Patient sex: F
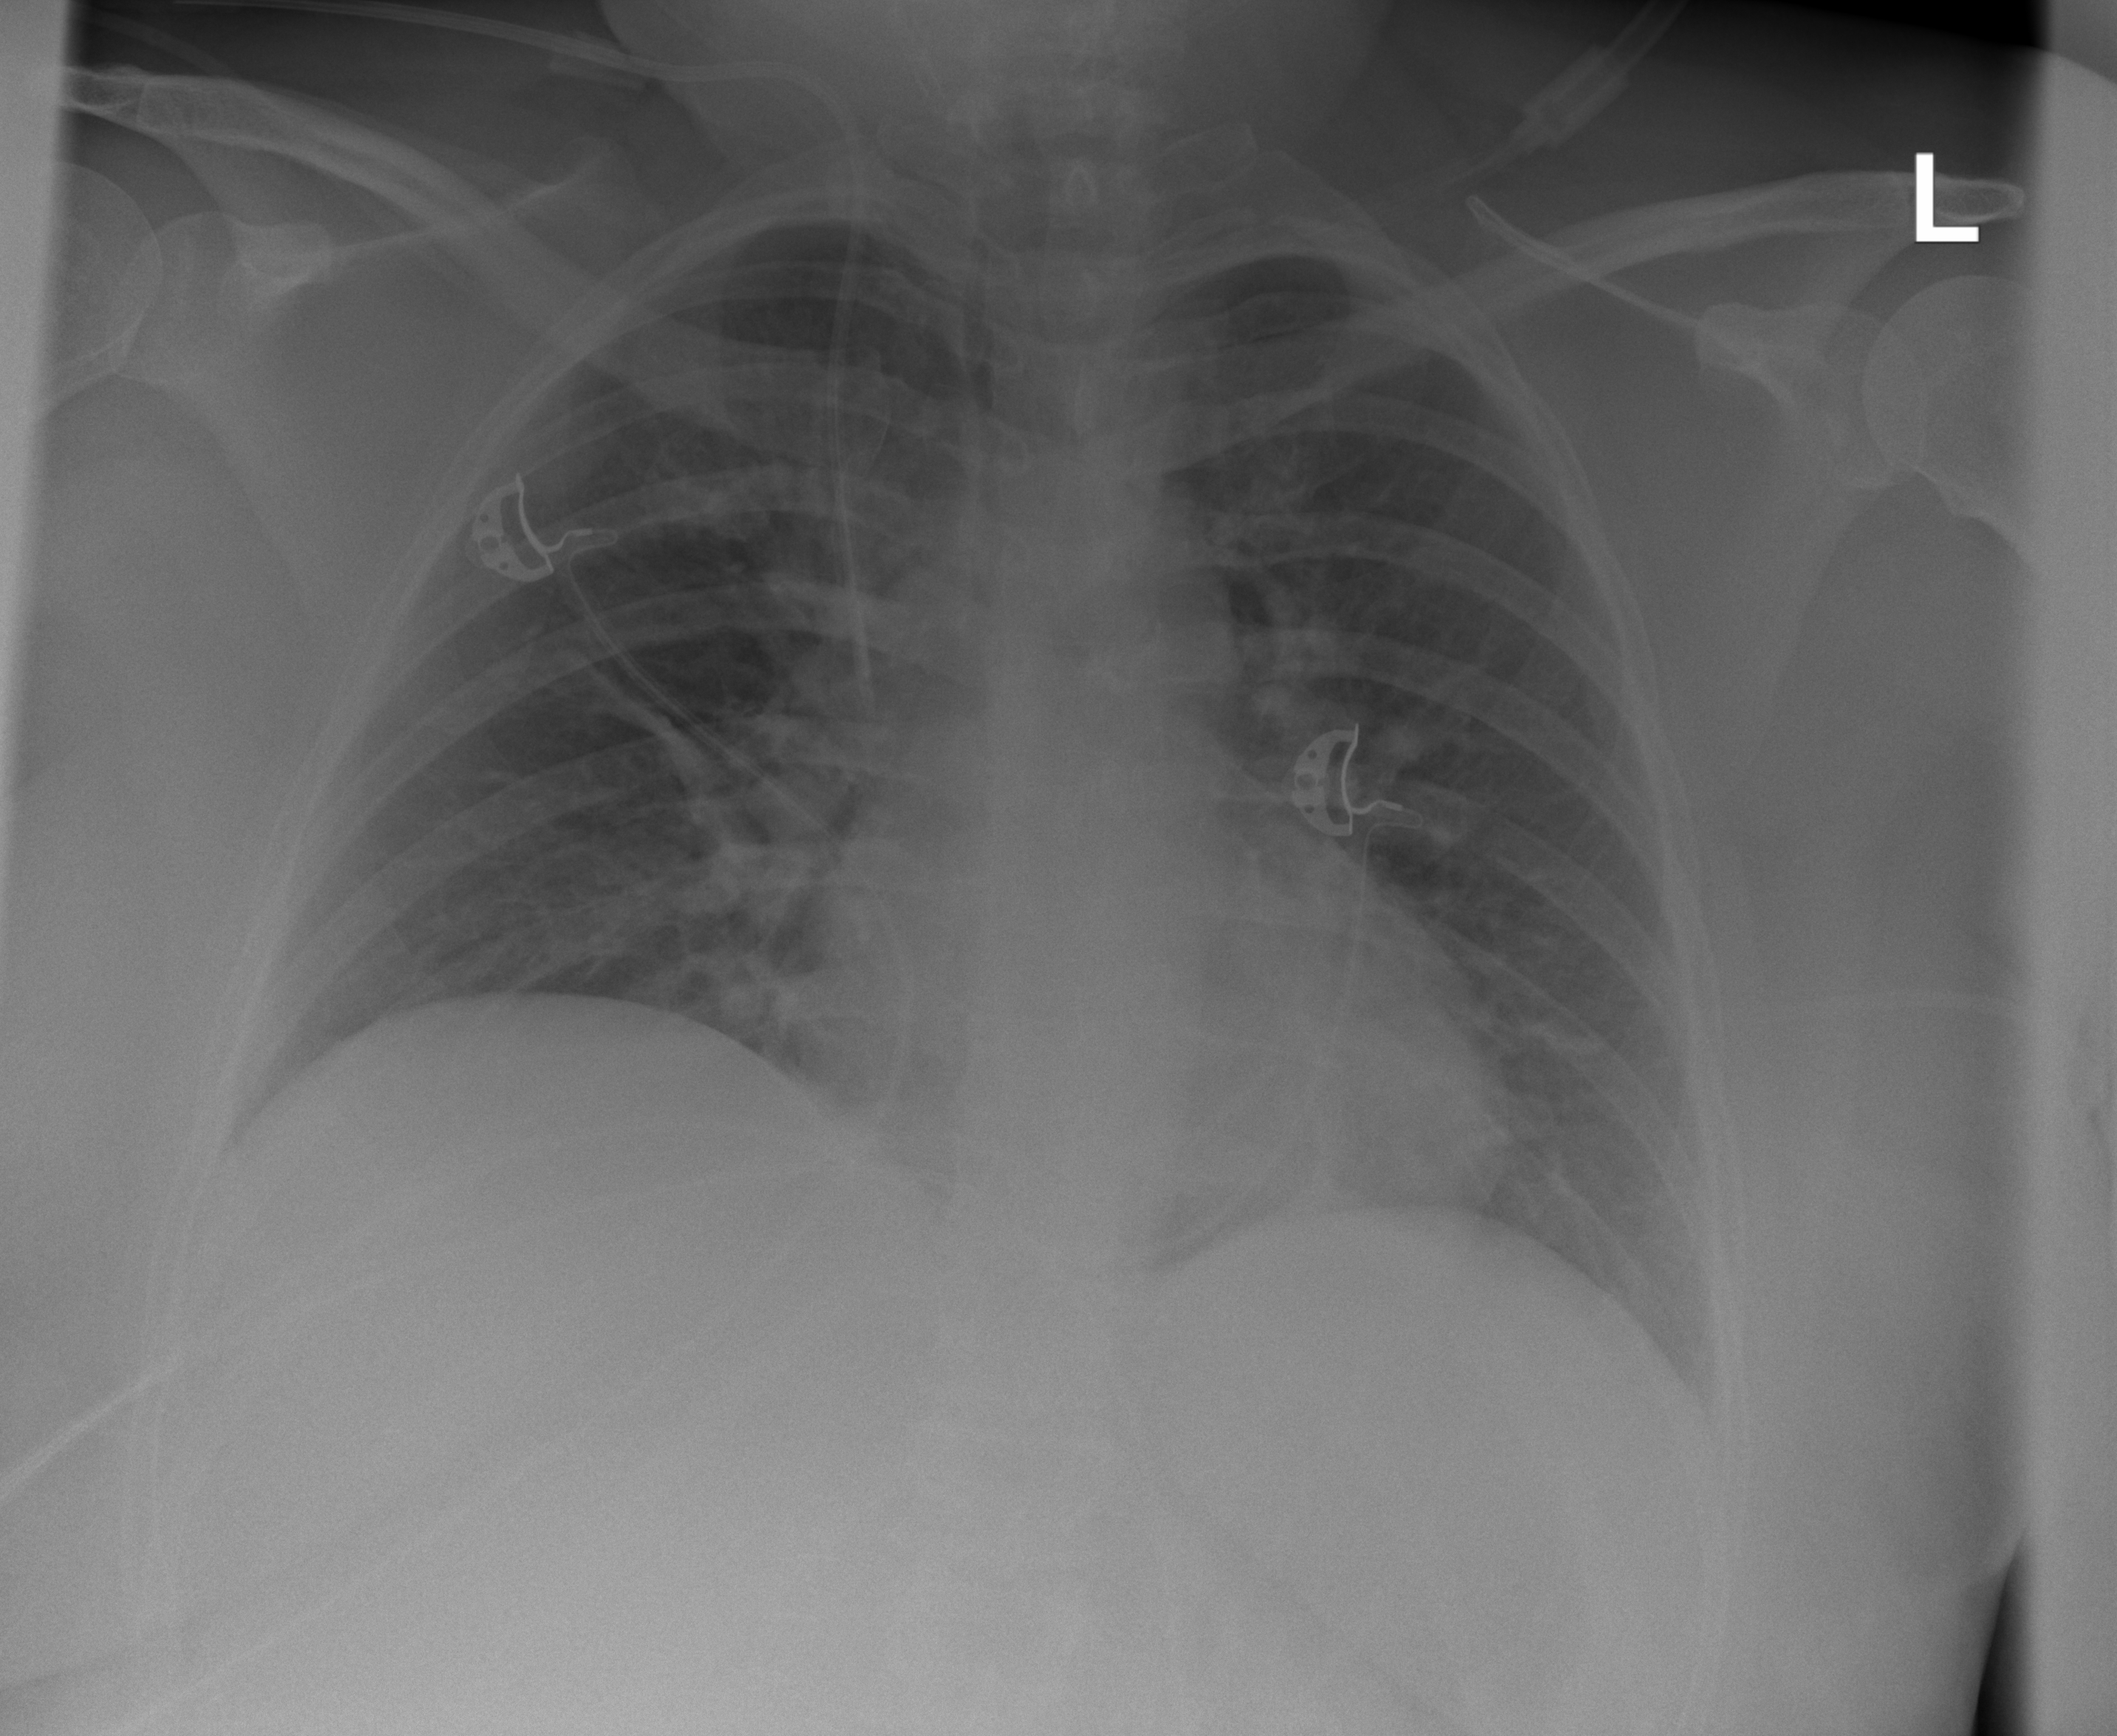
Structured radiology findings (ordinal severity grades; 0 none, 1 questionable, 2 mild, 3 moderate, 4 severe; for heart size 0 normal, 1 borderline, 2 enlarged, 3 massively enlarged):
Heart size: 0
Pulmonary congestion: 2
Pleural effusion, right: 0
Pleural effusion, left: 0
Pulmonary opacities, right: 2
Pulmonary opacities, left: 0
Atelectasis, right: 2
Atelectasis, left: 1